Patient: sex M, age 54
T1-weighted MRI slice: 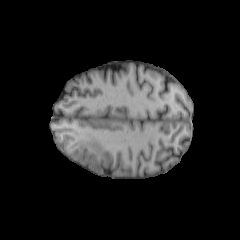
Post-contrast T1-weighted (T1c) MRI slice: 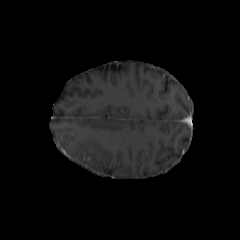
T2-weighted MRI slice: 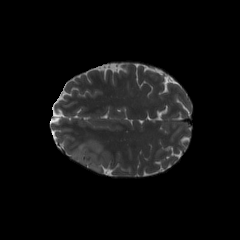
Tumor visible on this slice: yes
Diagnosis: Astrocytoma, IDH-wildtype
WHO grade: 3